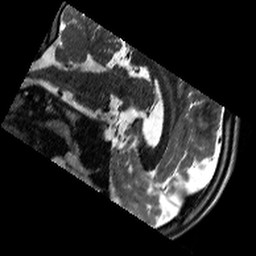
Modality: T2w
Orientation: sagittal
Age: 19
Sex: male
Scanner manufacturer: siemens
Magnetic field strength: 3 T
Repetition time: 11.39 s
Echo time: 0.09 s